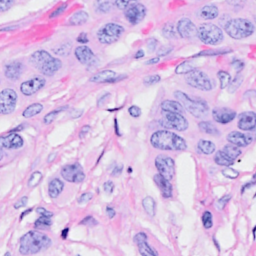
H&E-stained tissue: Breast